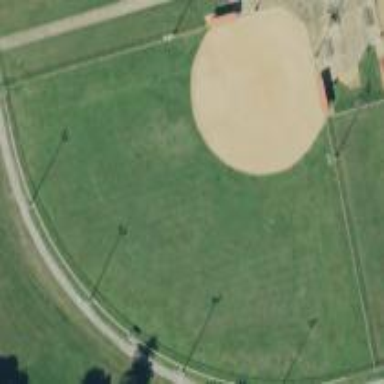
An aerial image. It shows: Baseball pitch for leisure land activities.